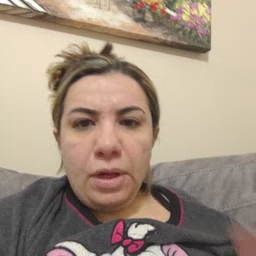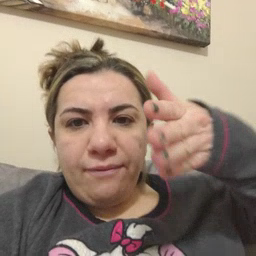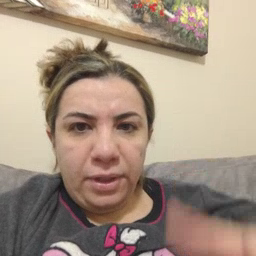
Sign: after